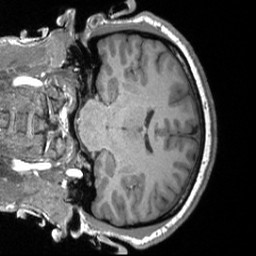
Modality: T1w
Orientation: coronal